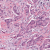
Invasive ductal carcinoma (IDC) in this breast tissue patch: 1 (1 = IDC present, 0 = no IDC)